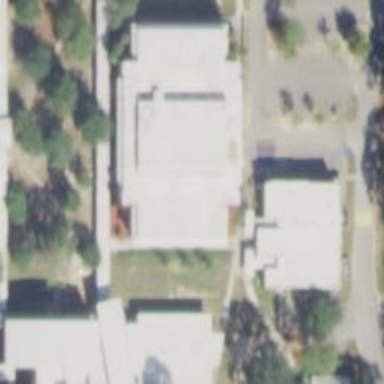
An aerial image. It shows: School building.